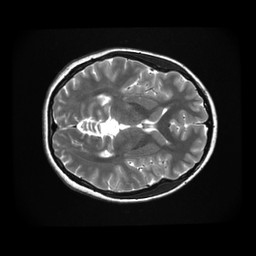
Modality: T2w
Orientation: axial
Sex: female
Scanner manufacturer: ge
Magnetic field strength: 3 T
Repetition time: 5 s
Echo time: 0.1012 s